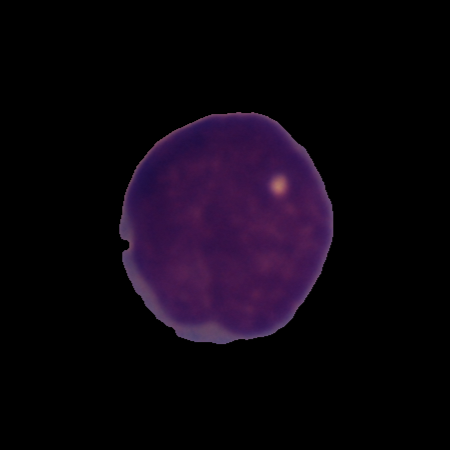
Label: cancer